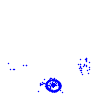
Particle: electron